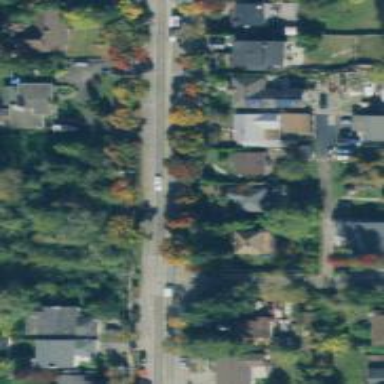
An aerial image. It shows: Tertiary road with separate sidewalk.